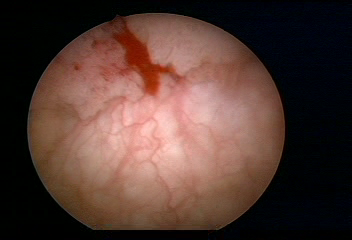
Modality: WLC
Class: Malignant
Subclass: LowGradePapillary
Lesion: L1
Stage: Ta
Morphology: Papillary
Bladder cancer association: Yes
Annotated structures: Tumor